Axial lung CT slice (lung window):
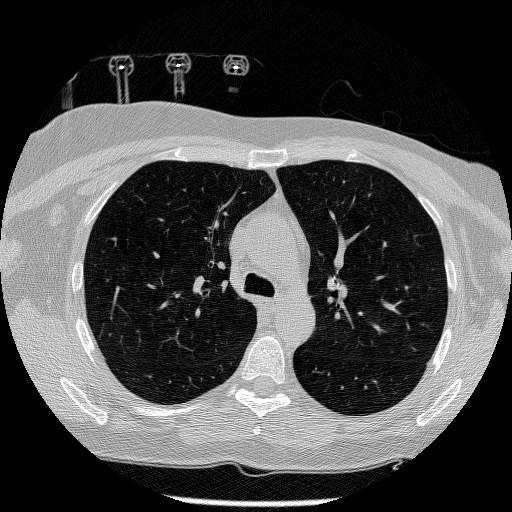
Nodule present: no